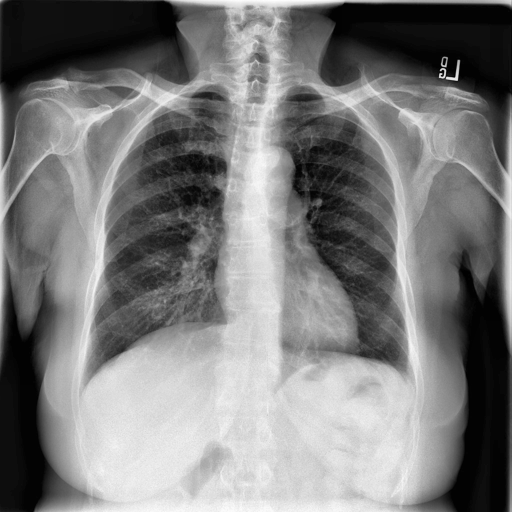
Finding: NORMAL